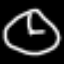
Label: clock